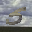
Label: 5